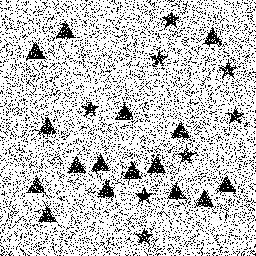
Squares: 0
Triangles: 16
Stars: 8
Total shapes: 24